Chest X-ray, AP view. Patient: 55 years old, sex M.
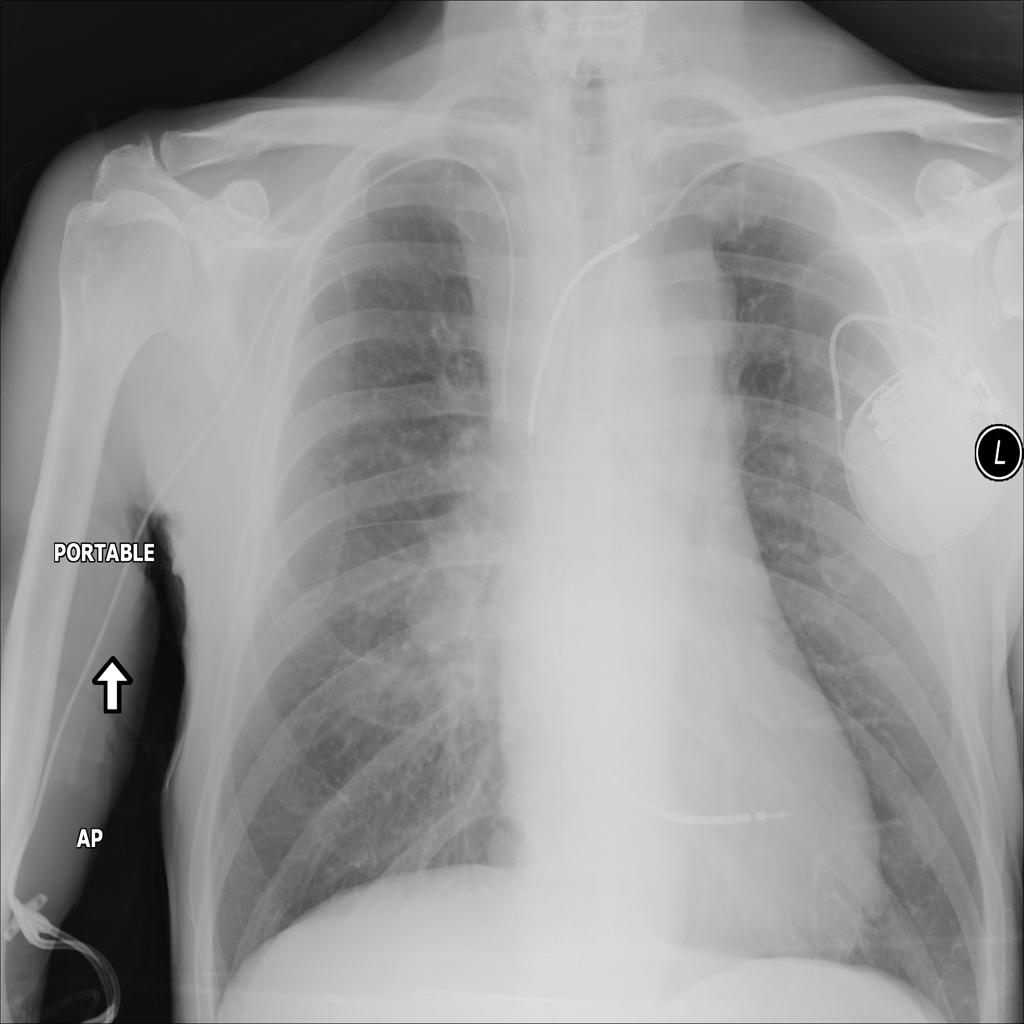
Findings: Mass